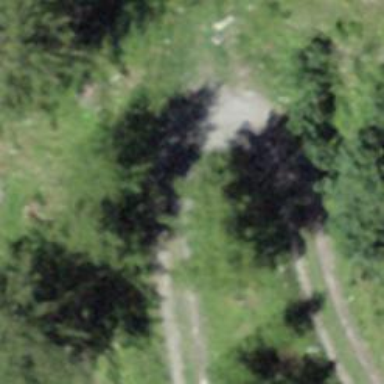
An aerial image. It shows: Track road with grade4 tracktype.